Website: apple
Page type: review-order
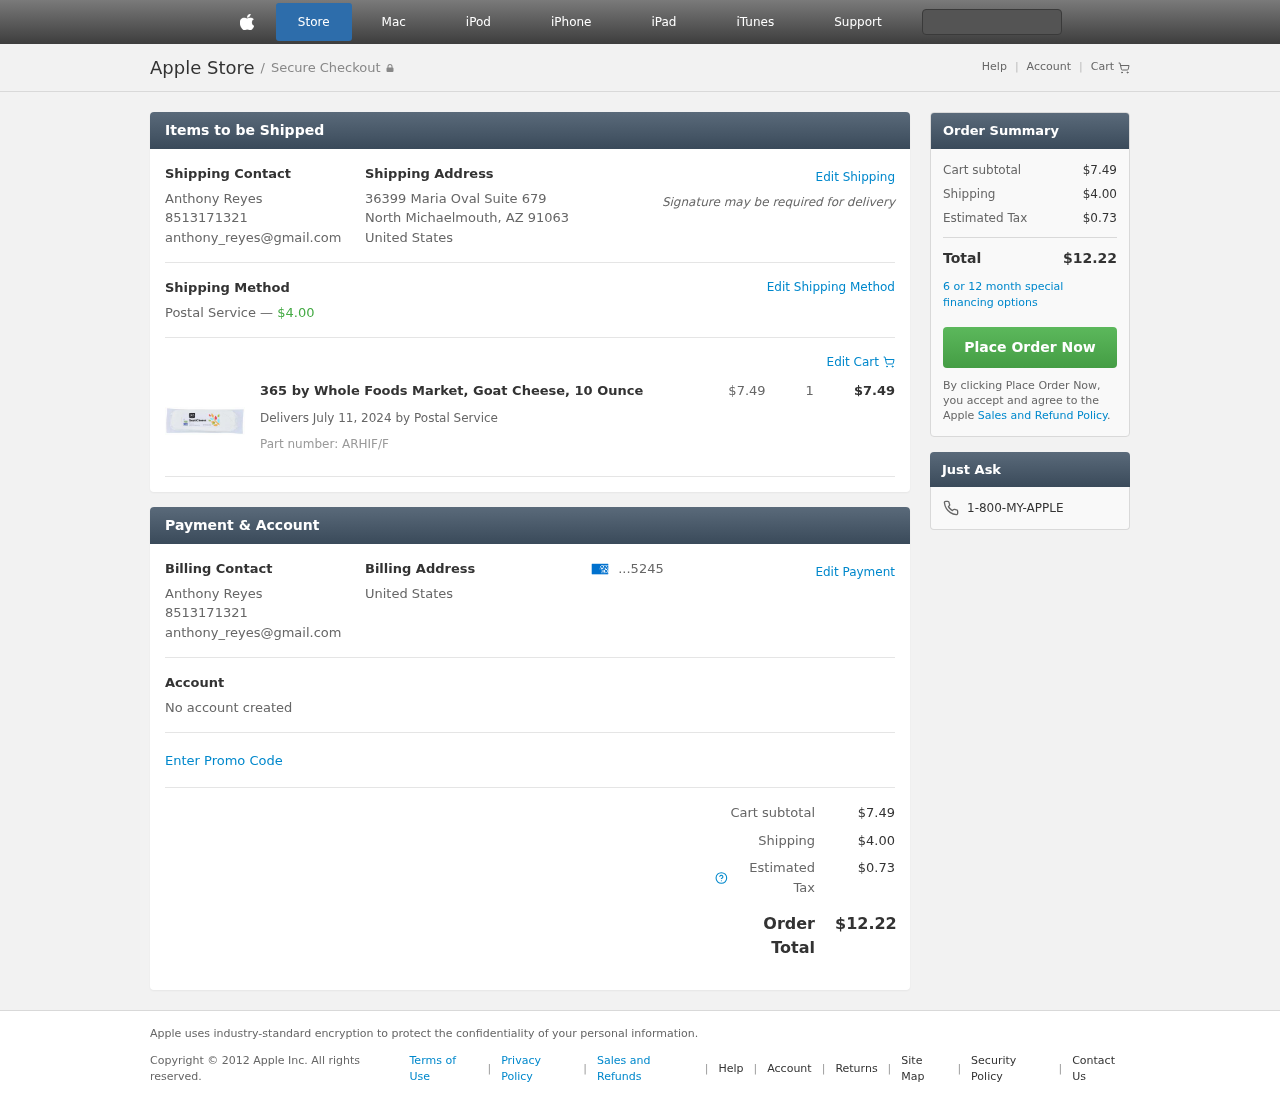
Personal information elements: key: PII_CARD_LAST4
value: ...5245
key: PII_CITY_STATE_ZIP
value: North Michaelmouth, AZ 91063
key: PII_COUNTRY
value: United States
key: PII_EMAIL
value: anthony_reyes@gmail.com
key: PII_EMAIL2
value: anthony_reyes@gmail.com
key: PII_FULLNAME
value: Anthony Reyes
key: PII_FULLNAME2
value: Anthony Reyes
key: PII_PHONE
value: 8513171321
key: PII_PHONE2
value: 8513171321
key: PII_STREET
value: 36399 Maria Oval Suite 679
Product elements: key: PRODUCT1_NAME
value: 365 by Whole Foods Market, Goat Cheese, 10 Ounce
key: PRODUCT1_PRICE
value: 7.49
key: PRODUCT1_QUANTITY
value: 1
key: PRODUCT1_TOTAL
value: $7.49
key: PRODUCT_PART_NUMBER
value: ARHIF/F
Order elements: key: ORDER_SHIPPING_COST
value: $4.00
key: ORDER_DELIVERY_DATE
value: Delivers July 11, 2024 by Postal Service
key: ORDER_SUBTOTAL
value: $7.49
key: ORDER_TAX
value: $0.73
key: ORDER_TOTAL
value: $12.22